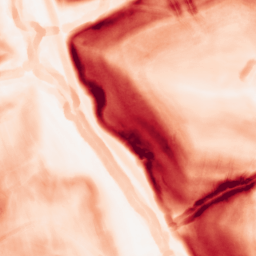
Category: morphological
Decomposition family: morphological_gradient
Decomposition parameters: size: 5
shape: disk
Upsampling method: bilinear
Upsampling parameters: scale: 2
Upsampling scale: 2